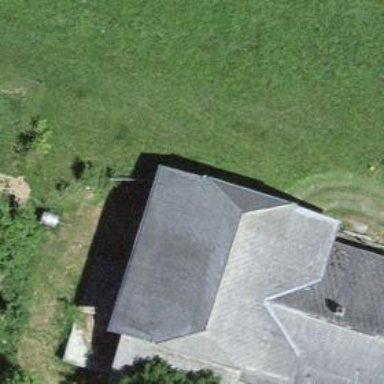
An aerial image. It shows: Farm building.